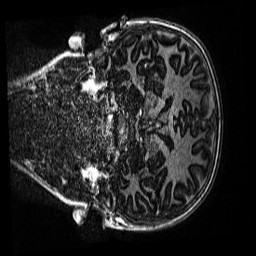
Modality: MP2RAGE
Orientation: coronal
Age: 11
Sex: male
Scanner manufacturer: siemens
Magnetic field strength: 3 T
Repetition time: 4 s
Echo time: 0.00299 s